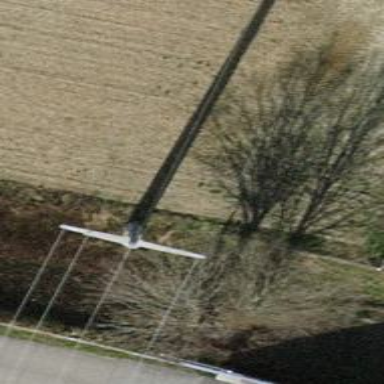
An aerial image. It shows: Power line with three cables.